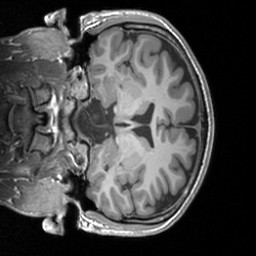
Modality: T1w
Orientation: coronal
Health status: healthy
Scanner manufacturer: siemens
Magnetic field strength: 3 T
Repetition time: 1.9 s
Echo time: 0.00226 s